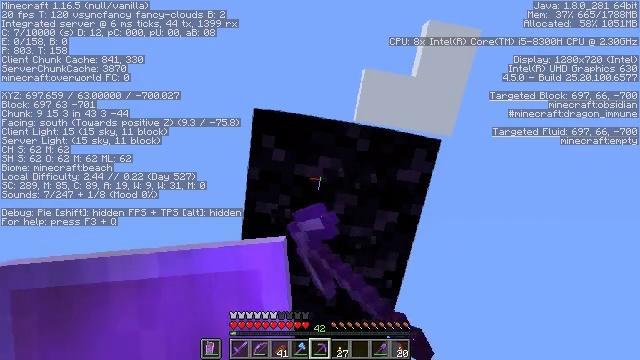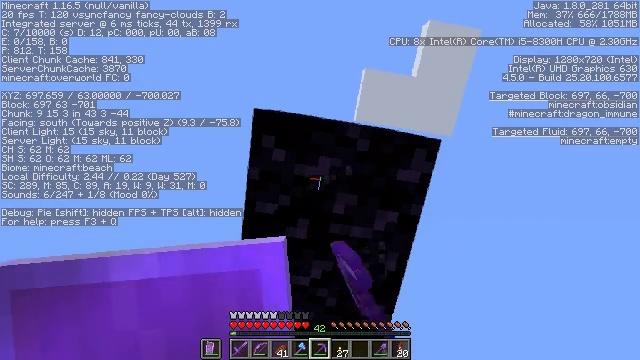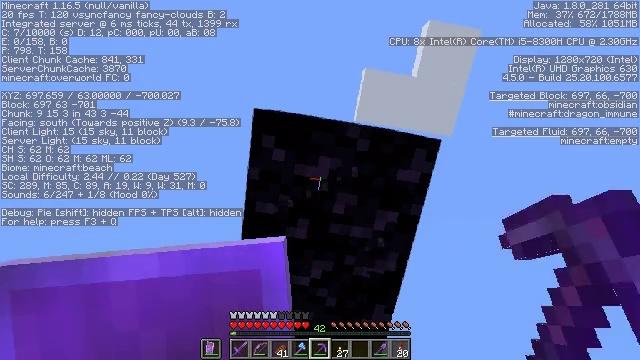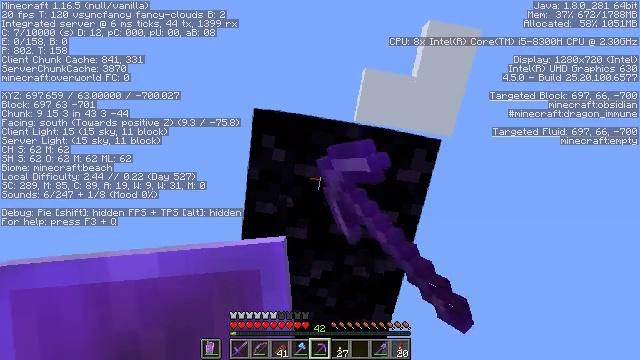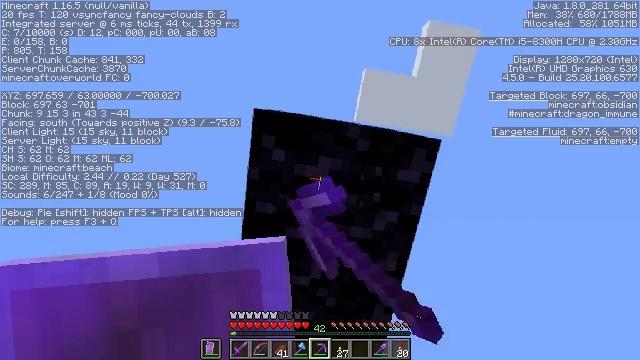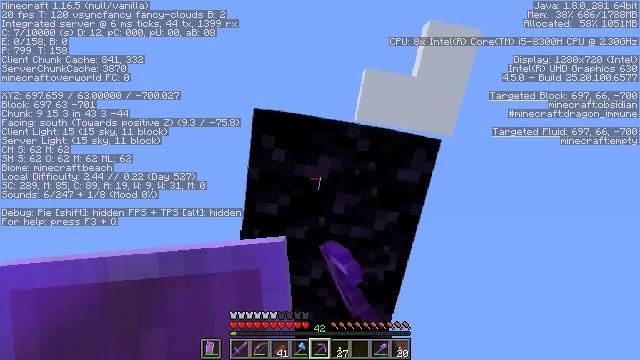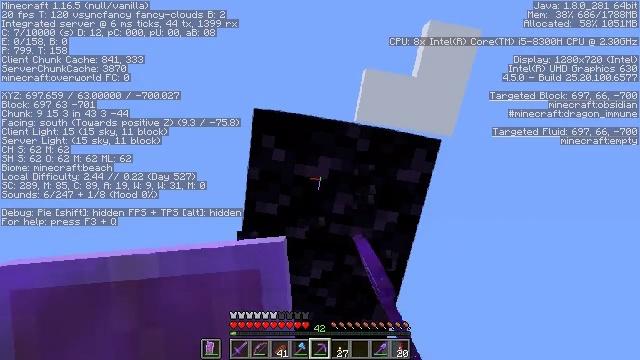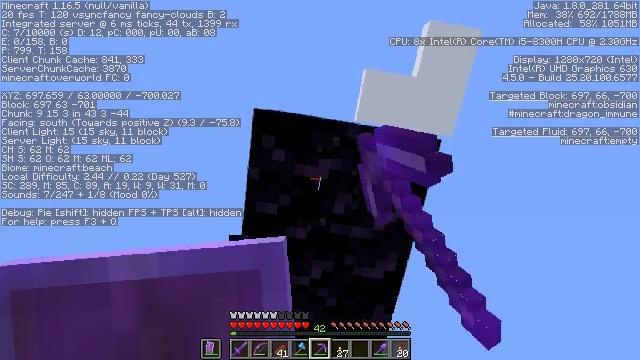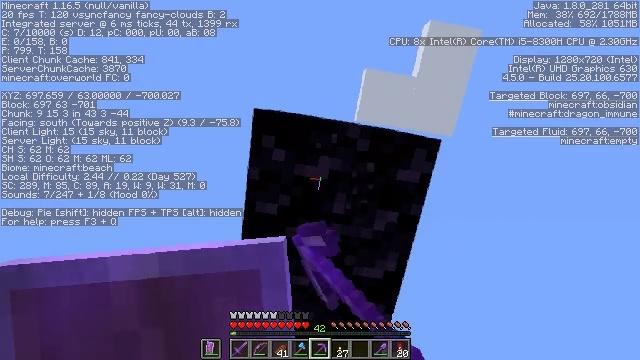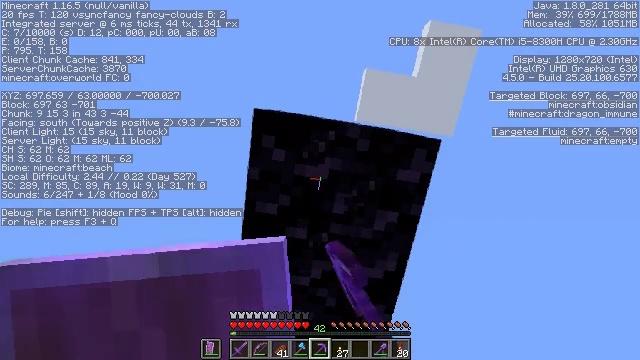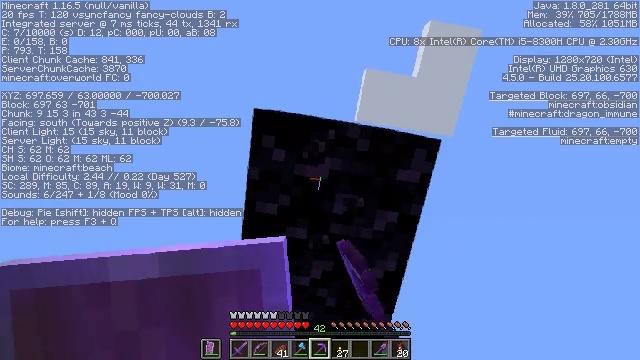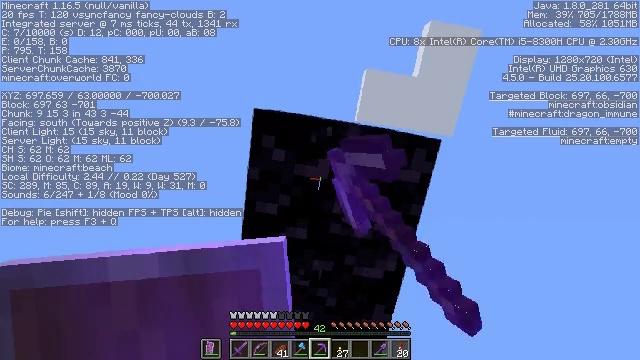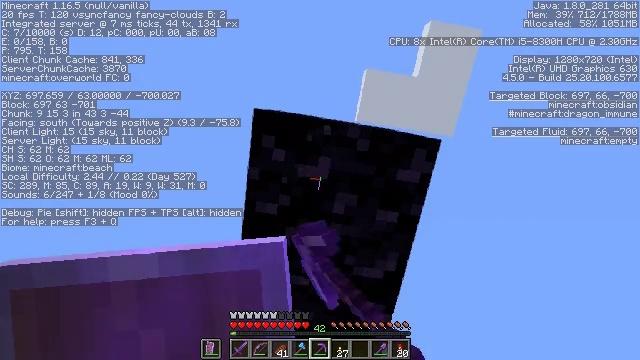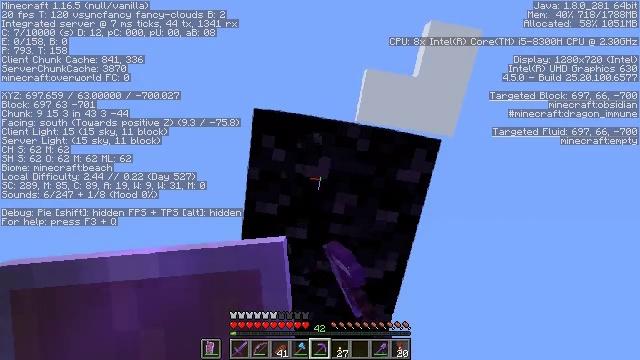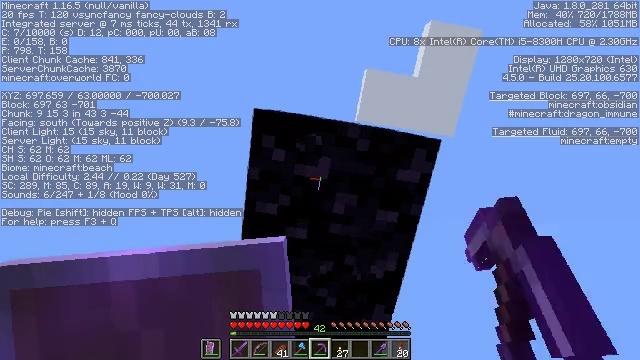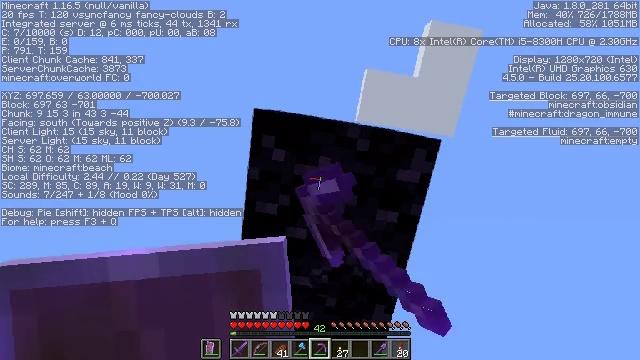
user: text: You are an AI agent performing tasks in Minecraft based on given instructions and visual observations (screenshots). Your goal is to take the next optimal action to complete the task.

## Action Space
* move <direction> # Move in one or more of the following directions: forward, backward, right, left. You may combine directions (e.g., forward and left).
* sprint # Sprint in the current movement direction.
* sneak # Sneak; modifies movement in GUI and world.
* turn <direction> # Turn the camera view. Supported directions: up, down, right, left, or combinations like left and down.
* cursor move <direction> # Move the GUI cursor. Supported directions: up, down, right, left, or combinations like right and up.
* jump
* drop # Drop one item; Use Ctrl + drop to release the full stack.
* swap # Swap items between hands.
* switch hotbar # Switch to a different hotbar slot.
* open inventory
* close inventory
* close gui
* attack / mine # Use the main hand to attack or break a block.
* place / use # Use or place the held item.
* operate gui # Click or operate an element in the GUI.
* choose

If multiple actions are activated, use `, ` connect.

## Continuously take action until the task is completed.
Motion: motion action
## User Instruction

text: Mine the obsidian block.
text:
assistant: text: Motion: attack / mine
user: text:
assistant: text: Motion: attack / mine
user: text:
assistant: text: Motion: attack / mine
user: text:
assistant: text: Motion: attack / mine
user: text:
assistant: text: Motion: attack / mine
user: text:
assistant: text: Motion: attack / mine
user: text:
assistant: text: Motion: attack / mine
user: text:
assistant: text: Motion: attack / mine
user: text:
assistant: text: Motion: attack / mine
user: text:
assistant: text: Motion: attack / mine
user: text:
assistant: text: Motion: attack / mine
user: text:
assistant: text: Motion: attack / mine
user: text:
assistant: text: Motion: attack / mine
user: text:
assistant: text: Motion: attack / mine
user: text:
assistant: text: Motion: attack / mine
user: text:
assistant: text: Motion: attack / mine
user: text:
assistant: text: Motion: attack / mine
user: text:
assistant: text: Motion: attack / mine
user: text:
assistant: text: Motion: attack / mine
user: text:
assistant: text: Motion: attack / mine
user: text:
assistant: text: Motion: attack / mine
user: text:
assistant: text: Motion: attack / mine
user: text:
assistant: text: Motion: attack / mine
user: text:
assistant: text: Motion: attack / mine
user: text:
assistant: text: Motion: attack / mine
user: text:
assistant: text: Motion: attack / mine
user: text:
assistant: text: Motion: attack / mine
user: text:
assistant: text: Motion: attack / mine
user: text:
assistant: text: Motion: attack / mine
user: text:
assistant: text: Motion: attack / mine